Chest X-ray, PA view. Patient: 74 years old, sex M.
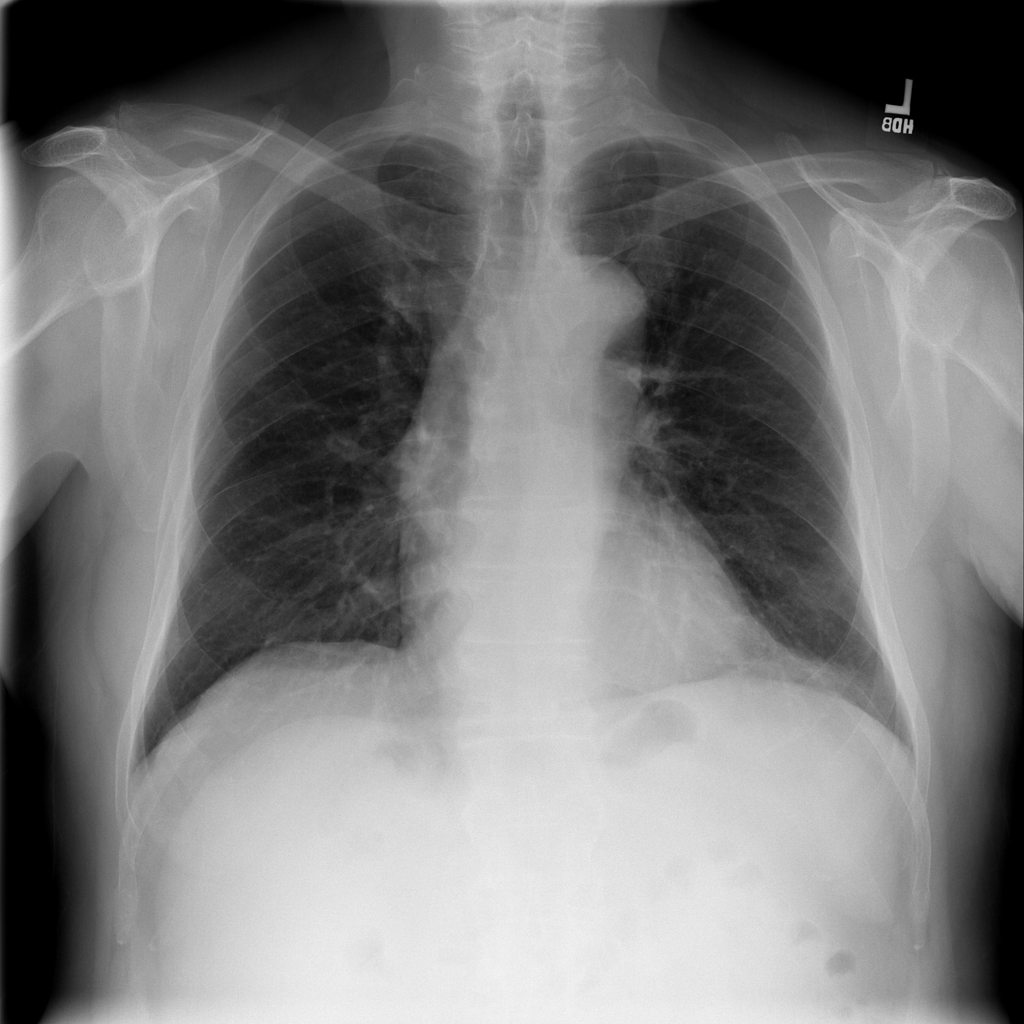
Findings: No Finding